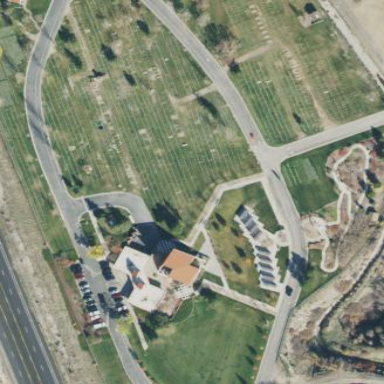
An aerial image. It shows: Cemetery.